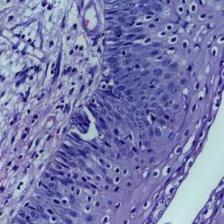
Diagnosis: Normal